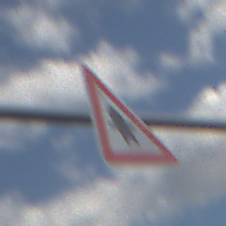
Verkehrszeichen: Vorfahrt
Umgebung: Outdoor, Nature
Tageszeit: Midday
Wetter: PartlyCloudy
Licht: Natural
Jahreszeit: NotSpecified
Kontrast: LowContrast